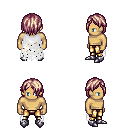
a pixel art fantasy rpg character, male body template, human, tanned skin, white tattered cape, gold greaves, white blonde bangs hairstyle, metal boots, four views (front, back, left, right), 2x2 character sprite sheet, small pixel art, hard edges, no anti-aliasing